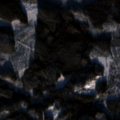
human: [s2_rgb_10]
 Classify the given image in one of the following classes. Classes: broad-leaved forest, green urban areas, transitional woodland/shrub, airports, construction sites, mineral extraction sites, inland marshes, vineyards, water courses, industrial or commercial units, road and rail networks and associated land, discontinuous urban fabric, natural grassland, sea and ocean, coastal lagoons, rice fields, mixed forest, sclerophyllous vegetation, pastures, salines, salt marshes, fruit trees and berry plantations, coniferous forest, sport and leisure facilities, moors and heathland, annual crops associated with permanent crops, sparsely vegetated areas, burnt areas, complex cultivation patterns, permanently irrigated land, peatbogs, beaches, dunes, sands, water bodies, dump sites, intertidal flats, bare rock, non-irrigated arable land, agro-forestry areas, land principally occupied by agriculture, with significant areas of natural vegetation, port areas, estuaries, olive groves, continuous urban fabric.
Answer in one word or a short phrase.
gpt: coniferous forest, mixed forest, transitional woodland/shrub